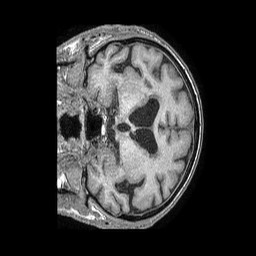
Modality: T1w
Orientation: coronal
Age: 76
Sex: male
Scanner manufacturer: philips
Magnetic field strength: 1.5 T
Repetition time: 0.007675 s
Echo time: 0.003494 s